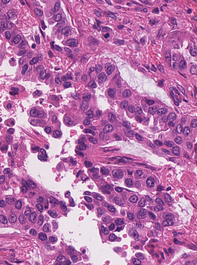
Tumor epithelial tissue: yes
Tumor-associated stroma tissue: yes
Normal tissue: no